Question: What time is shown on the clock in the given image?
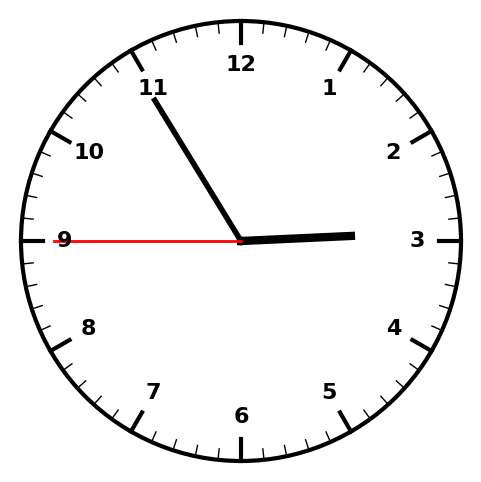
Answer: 02:54:45